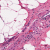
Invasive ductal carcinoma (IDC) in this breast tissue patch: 0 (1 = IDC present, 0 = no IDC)